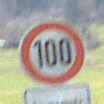
Verkehrszeichen: Geschwindigkeit100
Zusatzzeichen unten: HinweisDurchVerbaleAngabe6
Umgebung: Outdoor, Nature
Tageszeit: MorningAfternoon
Wetter: PartlyCloudy
Licht: Natural
Jahreszeit: NotSpecified
Kontrast: HighContrast